Question: I am using Symfony2. When the pdf file is generated using this code :
'''
public function printAction($id)
{
// initialiser $demande
$html = $this->renderView('PFETimeBundle:Demande:print.html.twig',
array('demande'=> $demande)
);
return new Response(
$this->get('knp_snappy.pdf')->getOutputFromHtml($html),
200,
array(
'Content-Type' => 'application/pdf',
'Content-Disposition' => 'attachment; filename="file.pdf"'
)
);
}
'''
I get this content (french characters appear in bad characters) :

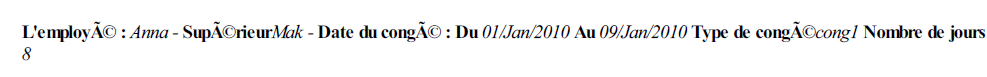
Answer: try to add the 'encoding' property
'''
'encoding' => 'utf-8',
'''
heres a full copy of my working code, pls note that i pass an options array as second argument to getOutPutFromHtml()
'''
return new Response(
$this->get('knp_snappy.pdf')->getOutputFromHtml($html, array(
'orientation' => 'landscape',
'enable-javascript' => true,
'javascript-delay' => 1000,
'no-stop-slow-scripts' => true,
'no-background' => false,
'lowquality' => false,
'encoding' => 'utf-8',
'images' => true,
'cookie' => array(),
'dpi' => 300,
'image-dpi' => 300,
'enable-external-links' => true,
'enable-internal-links' => true
)),
200,
array(
'Content-Type' => 'application/pdf',
'Content-Disposition' => 'attachment; filename="report.pdf"'
)
);
'''